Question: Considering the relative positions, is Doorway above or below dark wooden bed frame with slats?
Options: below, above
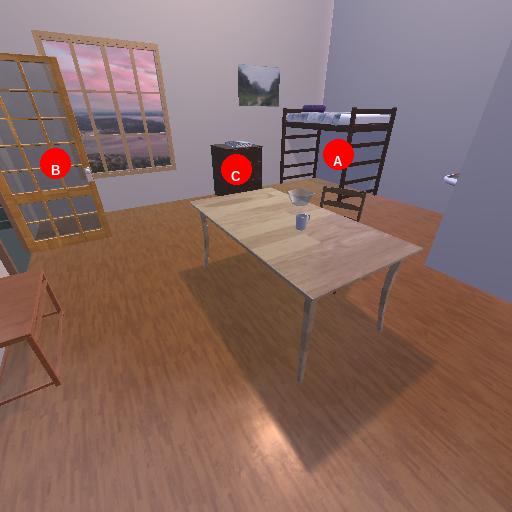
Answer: below